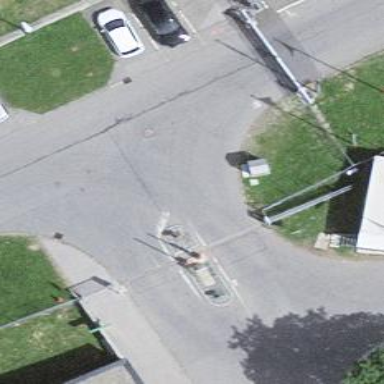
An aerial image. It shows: Lift gate barrier.